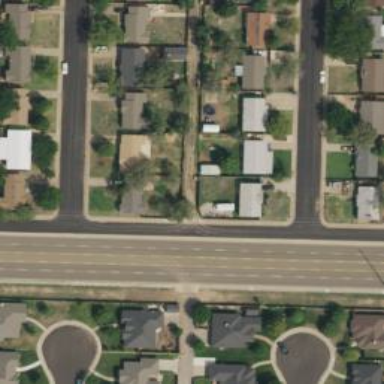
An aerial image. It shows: Alleyway designated as service road.